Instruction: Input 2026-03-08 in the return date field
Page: home
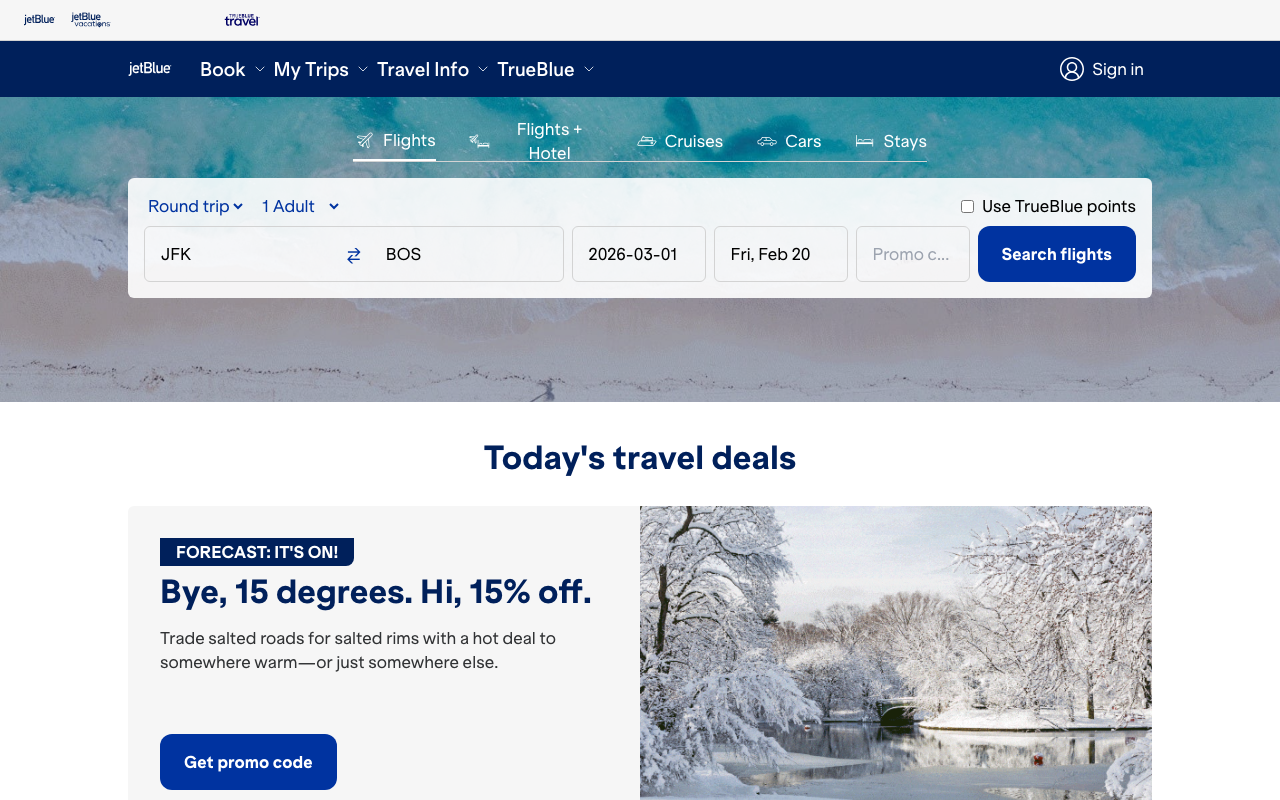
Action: type